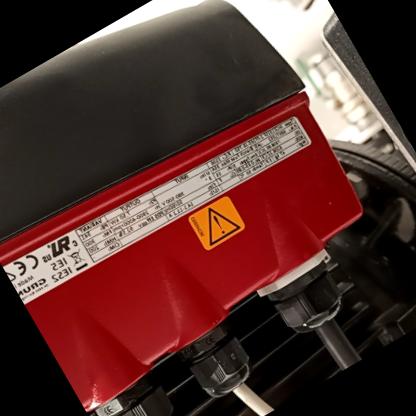
Klasa: tabliczka-znamionowa